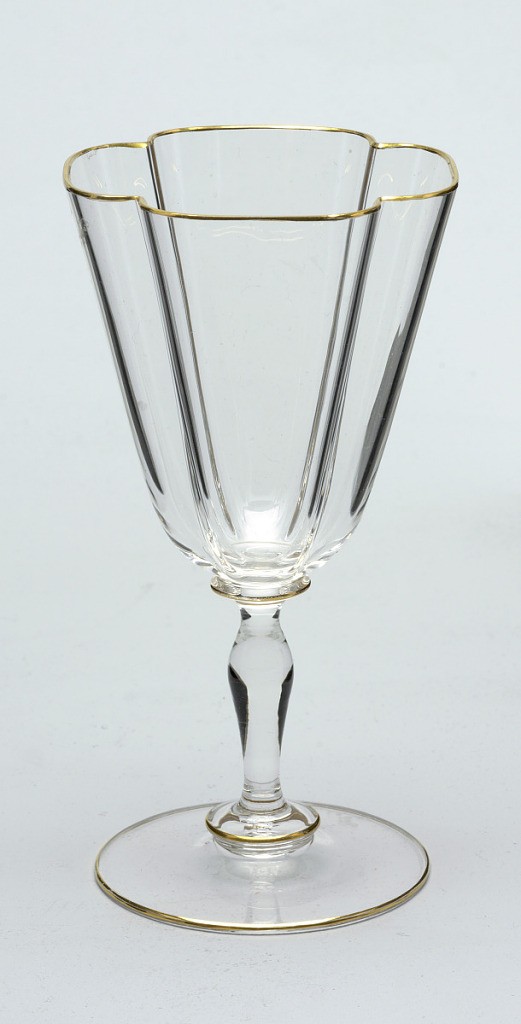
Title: No. 126
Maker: Ludwig Lobmeyr, Austrian, 1829 - 1917
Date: ca. 1870
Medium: Mouth-blown crystal, hand-painted gold
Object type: Goblet
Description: Mouth-blown crystal goblet, hand-painted with gold rims.